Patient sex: M
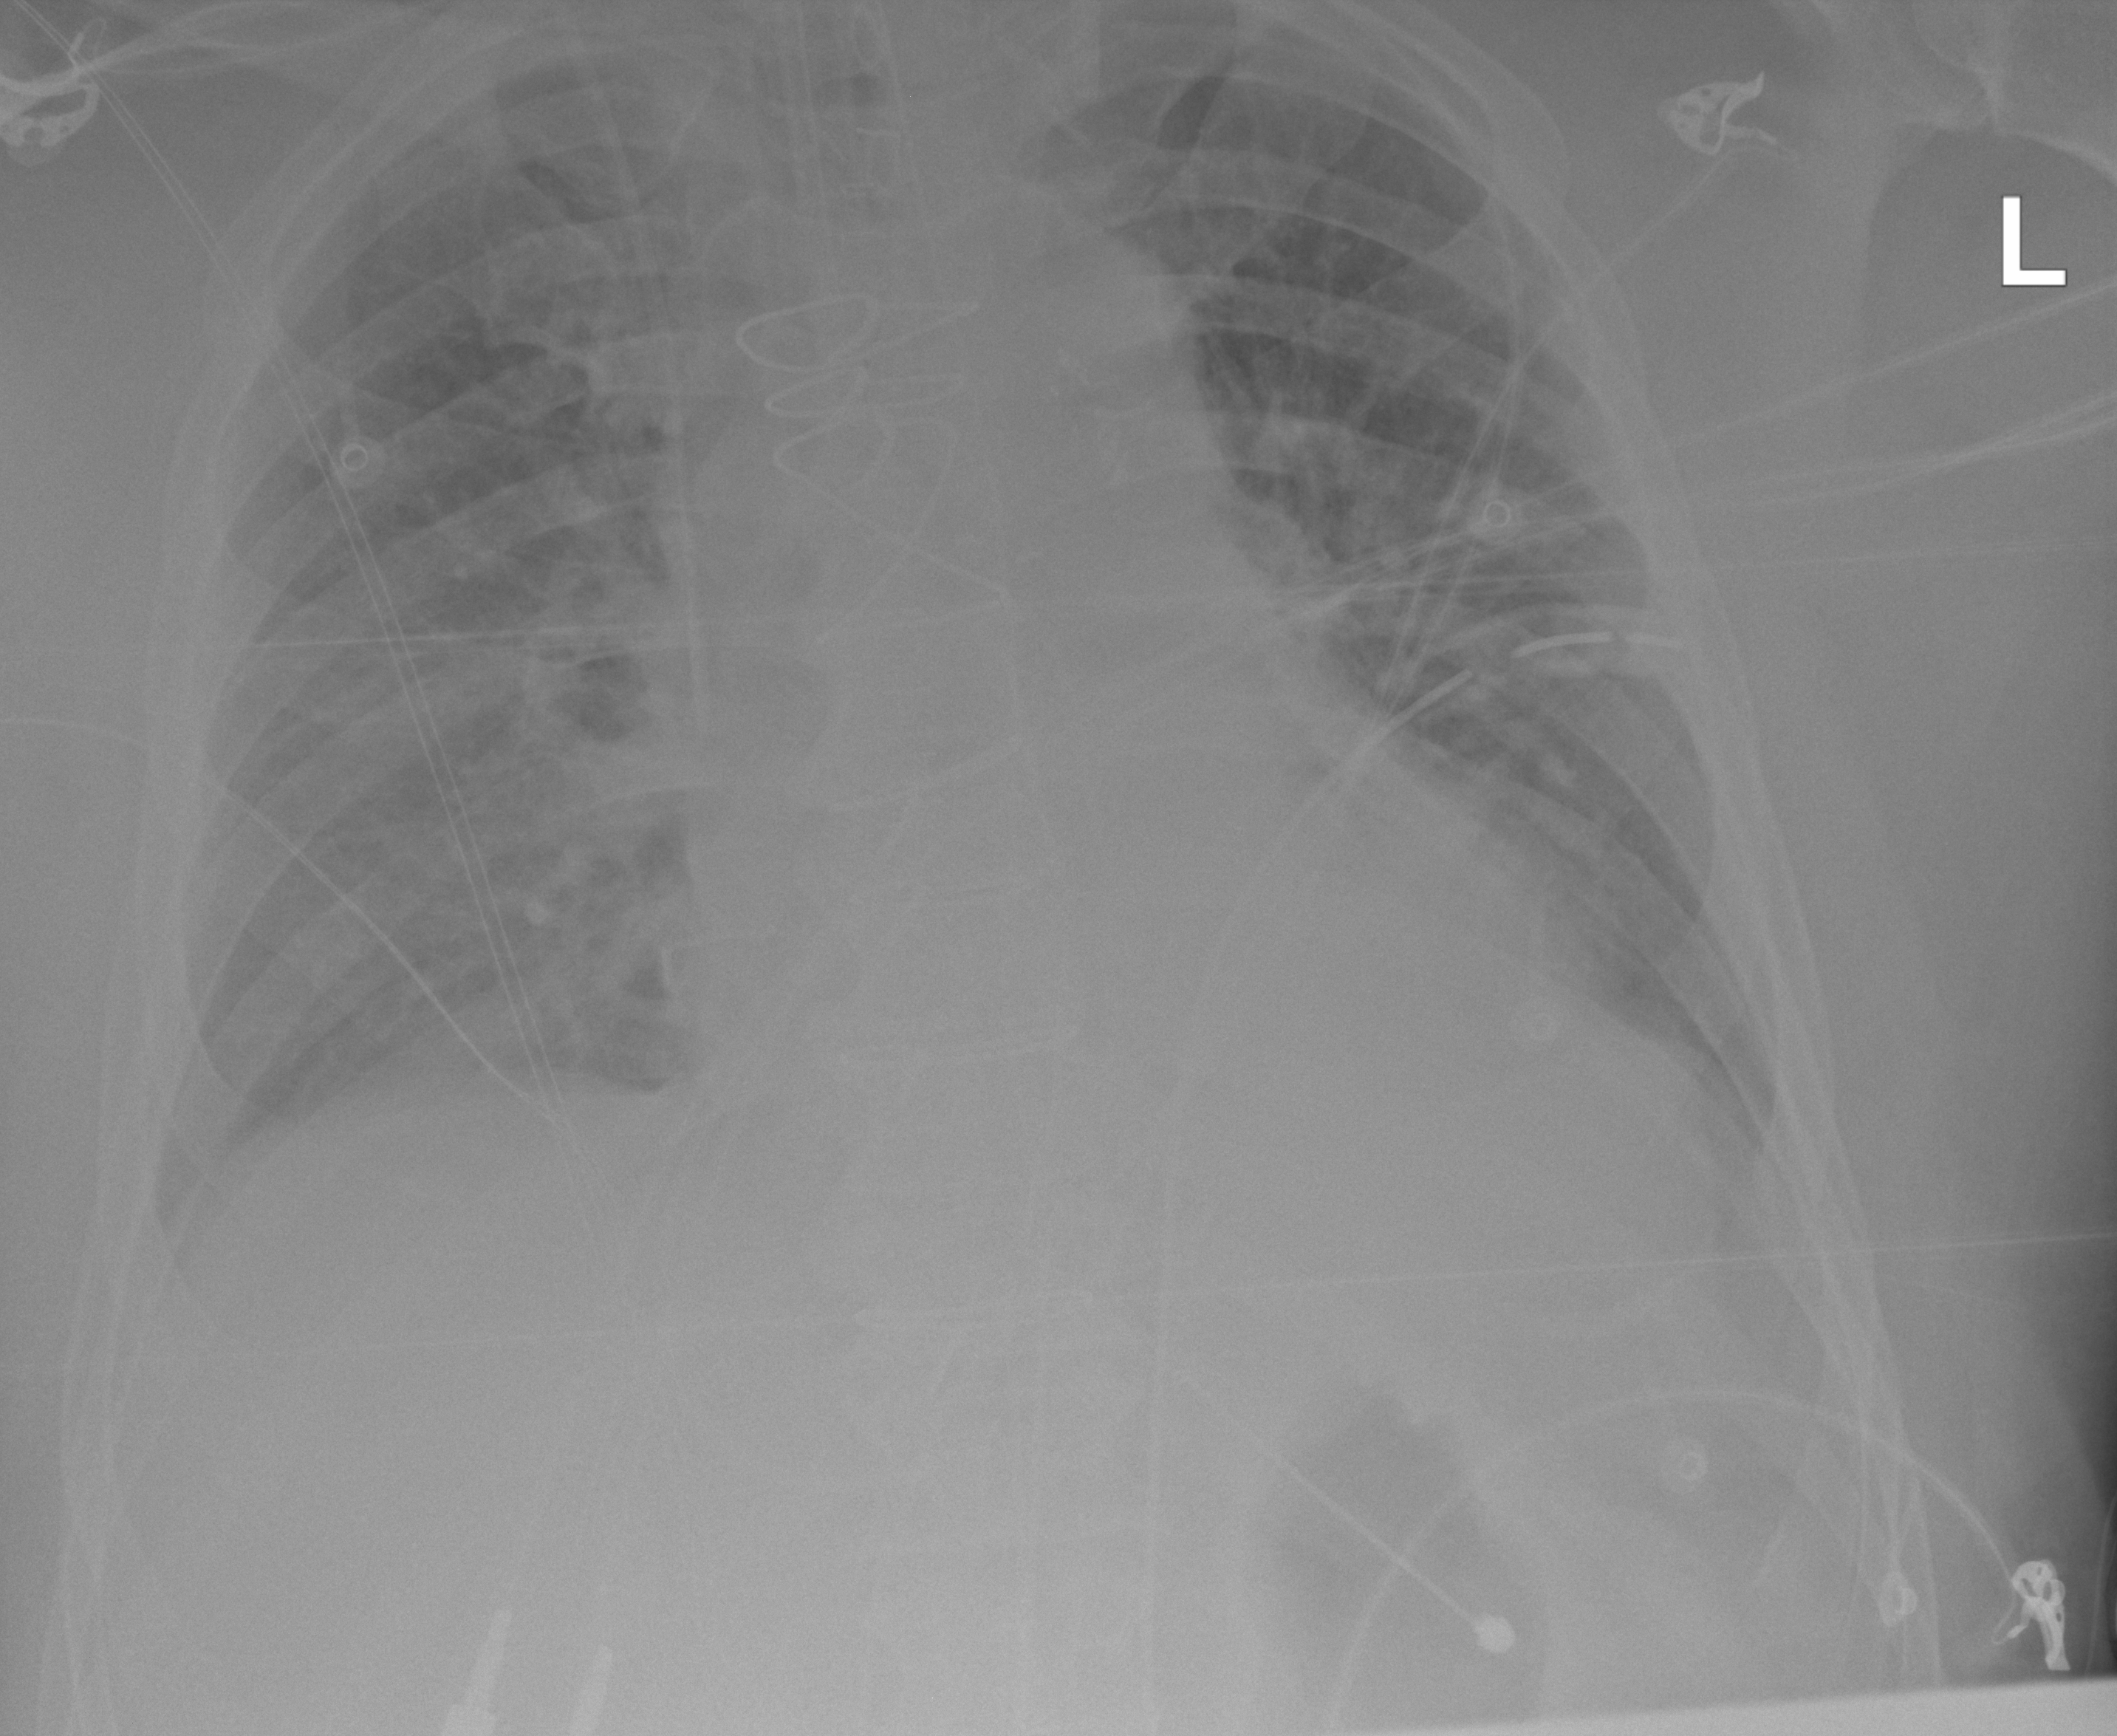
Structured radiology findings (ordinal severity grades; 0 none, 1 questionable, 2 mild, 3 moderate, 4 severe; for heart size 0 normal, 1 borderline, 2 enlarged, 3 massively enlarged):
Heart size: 2
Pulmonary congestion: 2
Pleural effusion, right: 2
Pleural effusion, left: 2
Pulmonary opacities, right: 0
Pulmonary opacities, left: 0
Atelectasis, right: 2
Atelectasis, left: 2